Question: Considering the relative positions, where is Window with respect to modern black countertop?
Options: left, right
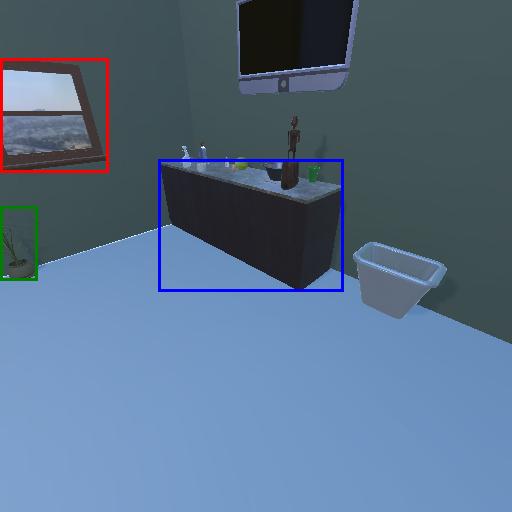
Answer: left